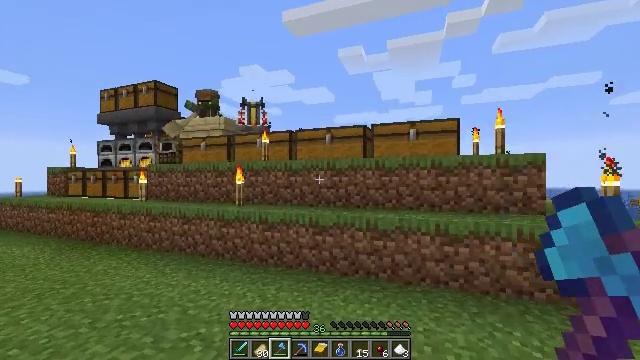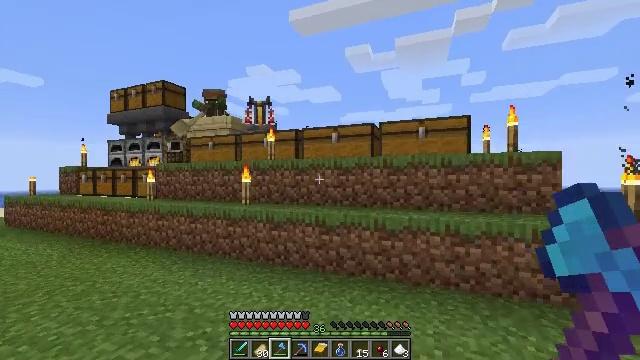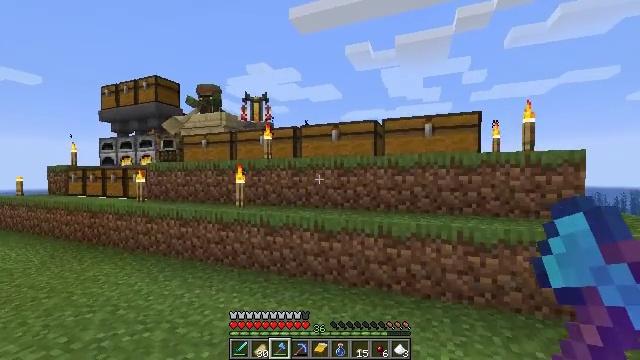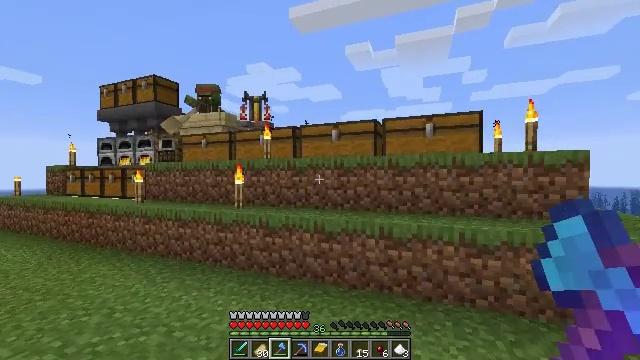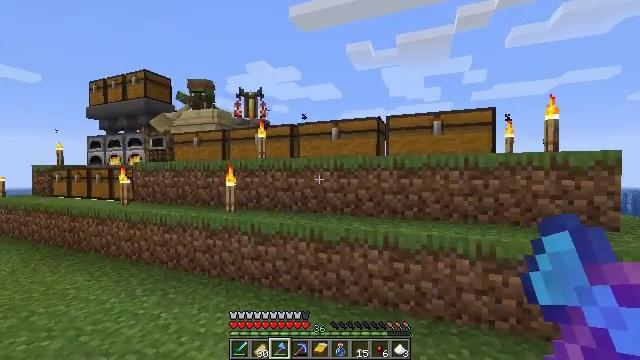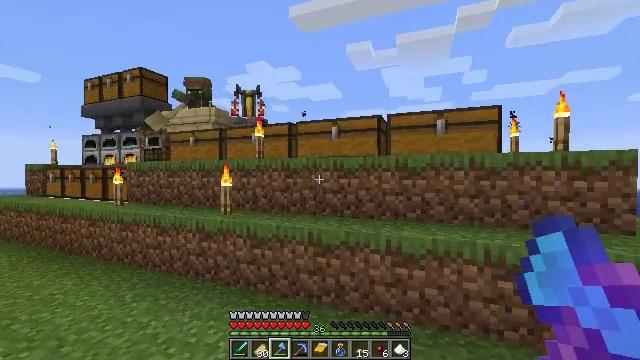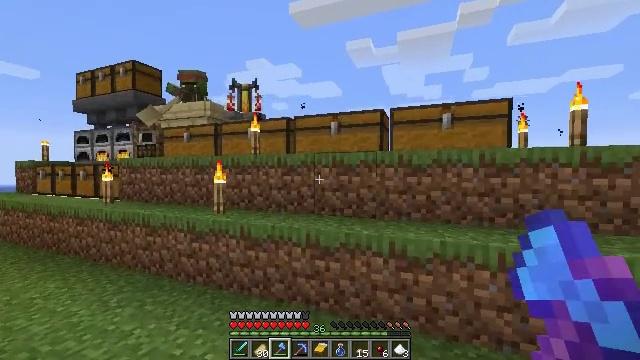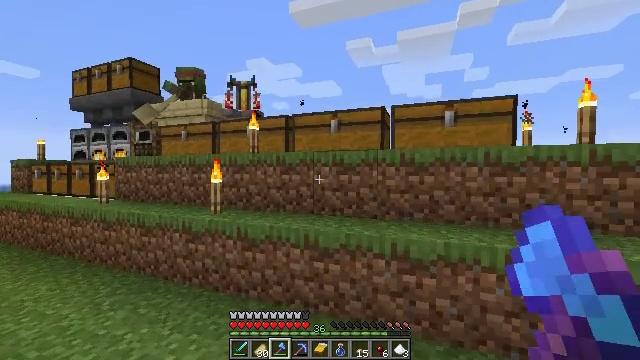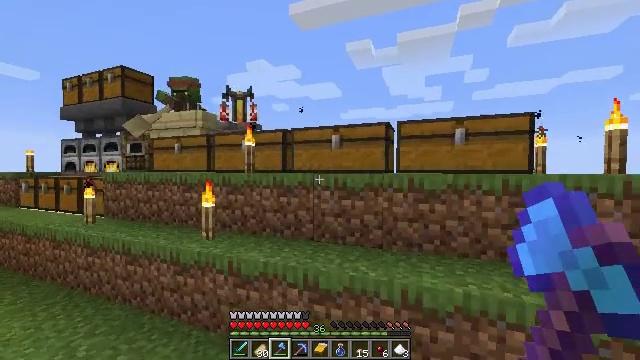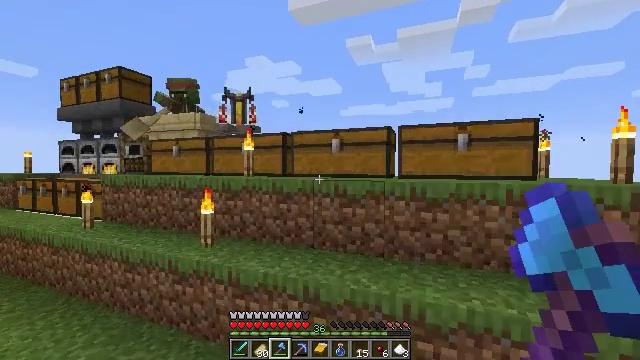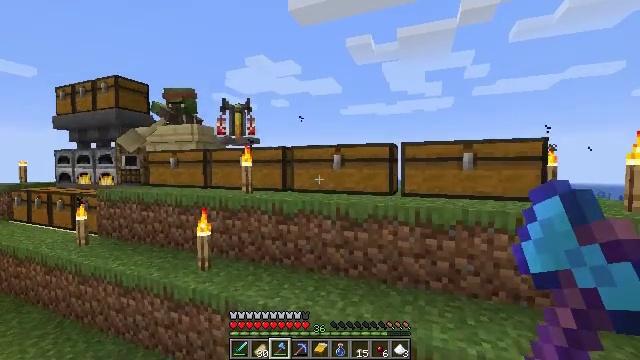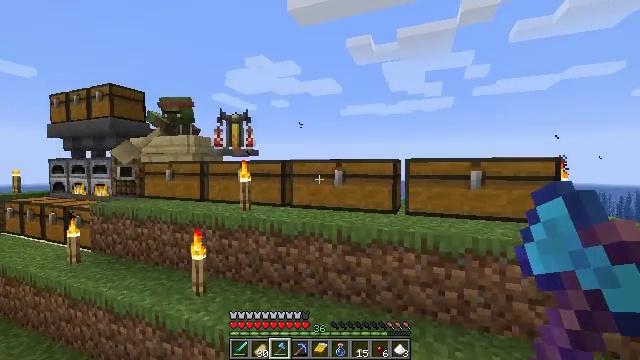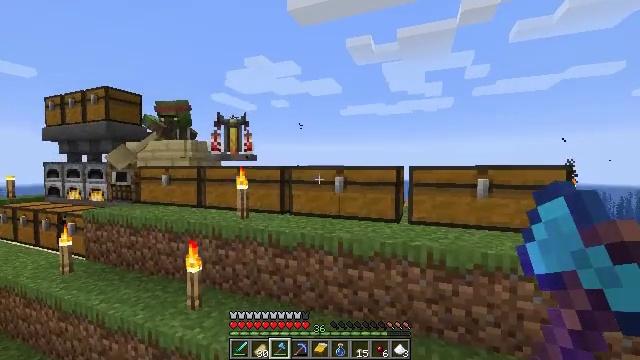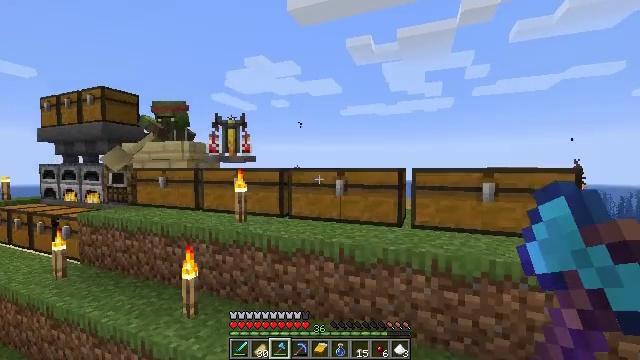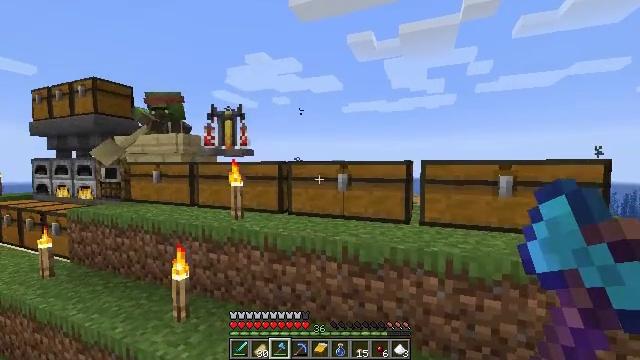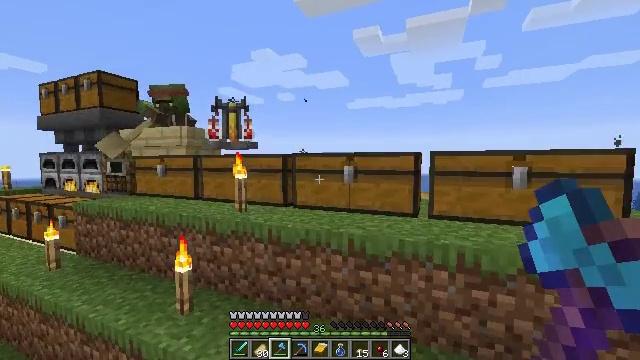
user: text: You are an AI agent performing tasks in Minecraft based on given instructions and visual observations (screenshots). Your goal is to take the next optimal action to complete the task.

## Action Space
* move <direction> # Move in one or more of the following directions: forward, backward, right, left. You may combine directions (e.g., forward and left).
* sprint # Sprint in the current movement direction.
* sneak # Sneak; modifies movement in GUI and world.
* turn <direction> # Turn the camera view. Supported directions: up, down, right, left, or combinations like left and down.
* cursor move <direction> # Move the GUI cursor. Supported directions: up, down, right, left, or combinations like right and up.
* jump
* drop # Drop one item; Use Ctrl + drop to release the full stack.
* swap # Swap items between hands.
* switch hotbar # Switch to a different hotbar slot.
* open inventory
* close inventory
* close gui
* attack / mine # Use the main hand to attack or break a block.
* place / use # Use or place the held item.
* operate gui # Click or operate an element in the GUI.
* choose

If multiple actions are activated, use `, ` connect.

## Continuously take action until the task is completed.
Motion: motion action
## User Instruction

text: Use crafting table to craft a fermented spider eye.
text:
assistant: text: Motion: move forward, sprint, turn left
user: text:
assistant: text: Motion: move forward, sprint
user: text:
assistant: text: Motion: move forward
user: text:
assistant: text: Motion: move forward
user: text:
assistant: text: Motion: move forward
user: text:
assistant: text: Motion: move forward
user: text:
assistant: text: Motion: move forward
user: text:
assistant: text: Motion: move forward, jump
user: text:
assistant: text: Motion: move forward, jump
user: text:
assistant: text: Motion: move forward, jump
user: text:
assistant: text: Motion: move forward, jump
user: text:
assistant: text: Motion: move forward, jump
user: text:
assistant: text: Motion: move forward, jump
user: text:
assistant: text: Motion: move forward, jump
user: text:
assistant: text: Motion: move forward, turn left, jump
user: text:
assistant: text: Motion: move forward, turn left, jump
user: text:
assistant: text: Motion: move forward, jump
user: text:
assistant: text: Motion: move forward, sprint, turn left, jump
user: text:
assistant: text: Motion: move forward, sprint, jump
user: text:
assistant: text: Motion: move forward, sprint, jump
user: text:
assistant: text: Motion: move forward, sprint, jump
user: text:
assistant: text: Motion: move forward, jump
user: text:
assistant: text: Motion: move forward, jump
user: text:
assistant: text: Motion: move forward, jump
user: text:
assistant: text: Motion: move forward, jump
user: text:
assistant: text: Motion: move forward, turn down, jump
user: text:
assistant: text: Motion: move forward, turn left and down, jump
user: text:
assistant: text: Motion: move forward, turn left and down, jump
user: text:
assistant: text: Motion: move forward, sprint, turn left and down, jump
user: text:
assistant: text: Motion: move forward, sprint, turn left, jump